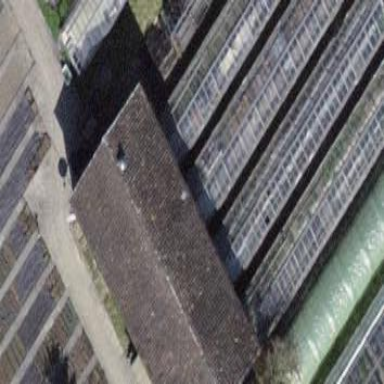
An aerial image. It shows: Greenhouse.